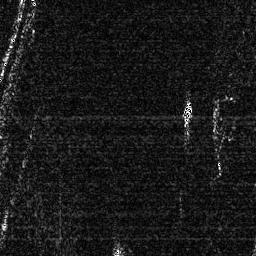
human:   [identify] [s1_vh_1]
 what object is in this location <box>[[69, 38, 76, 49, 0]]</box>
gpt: <ref>1 small ship at the right</ref>